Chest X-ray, AP view. Patient: 49 years old, sex F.
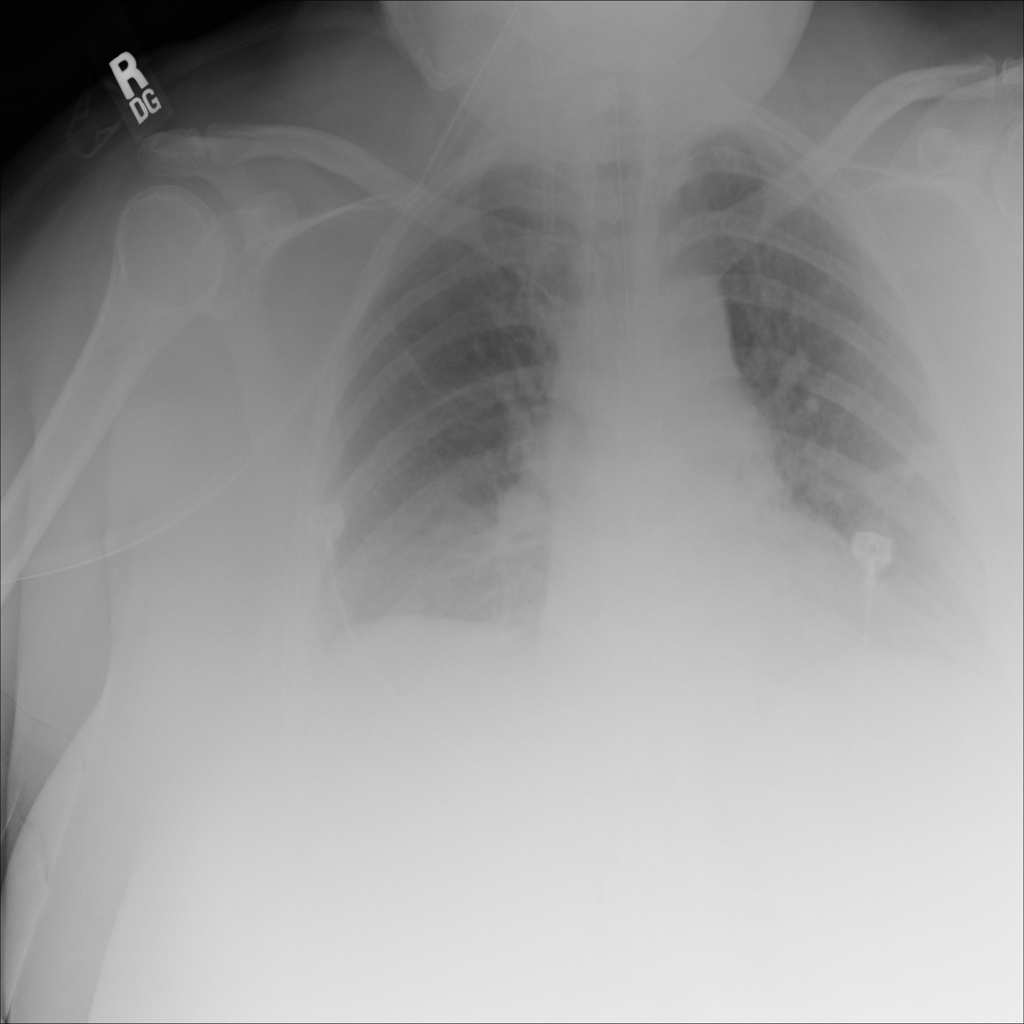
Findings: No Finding